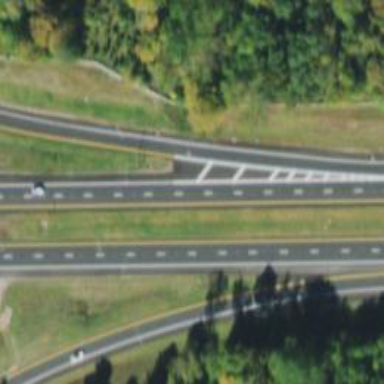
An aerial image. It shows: Trunk highway with expressway features.